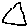
Label: hexagon